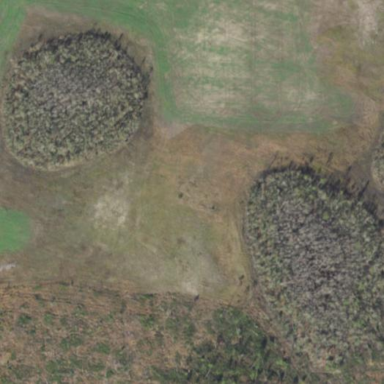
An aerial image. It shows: Swamp in wetland area.